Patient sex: M
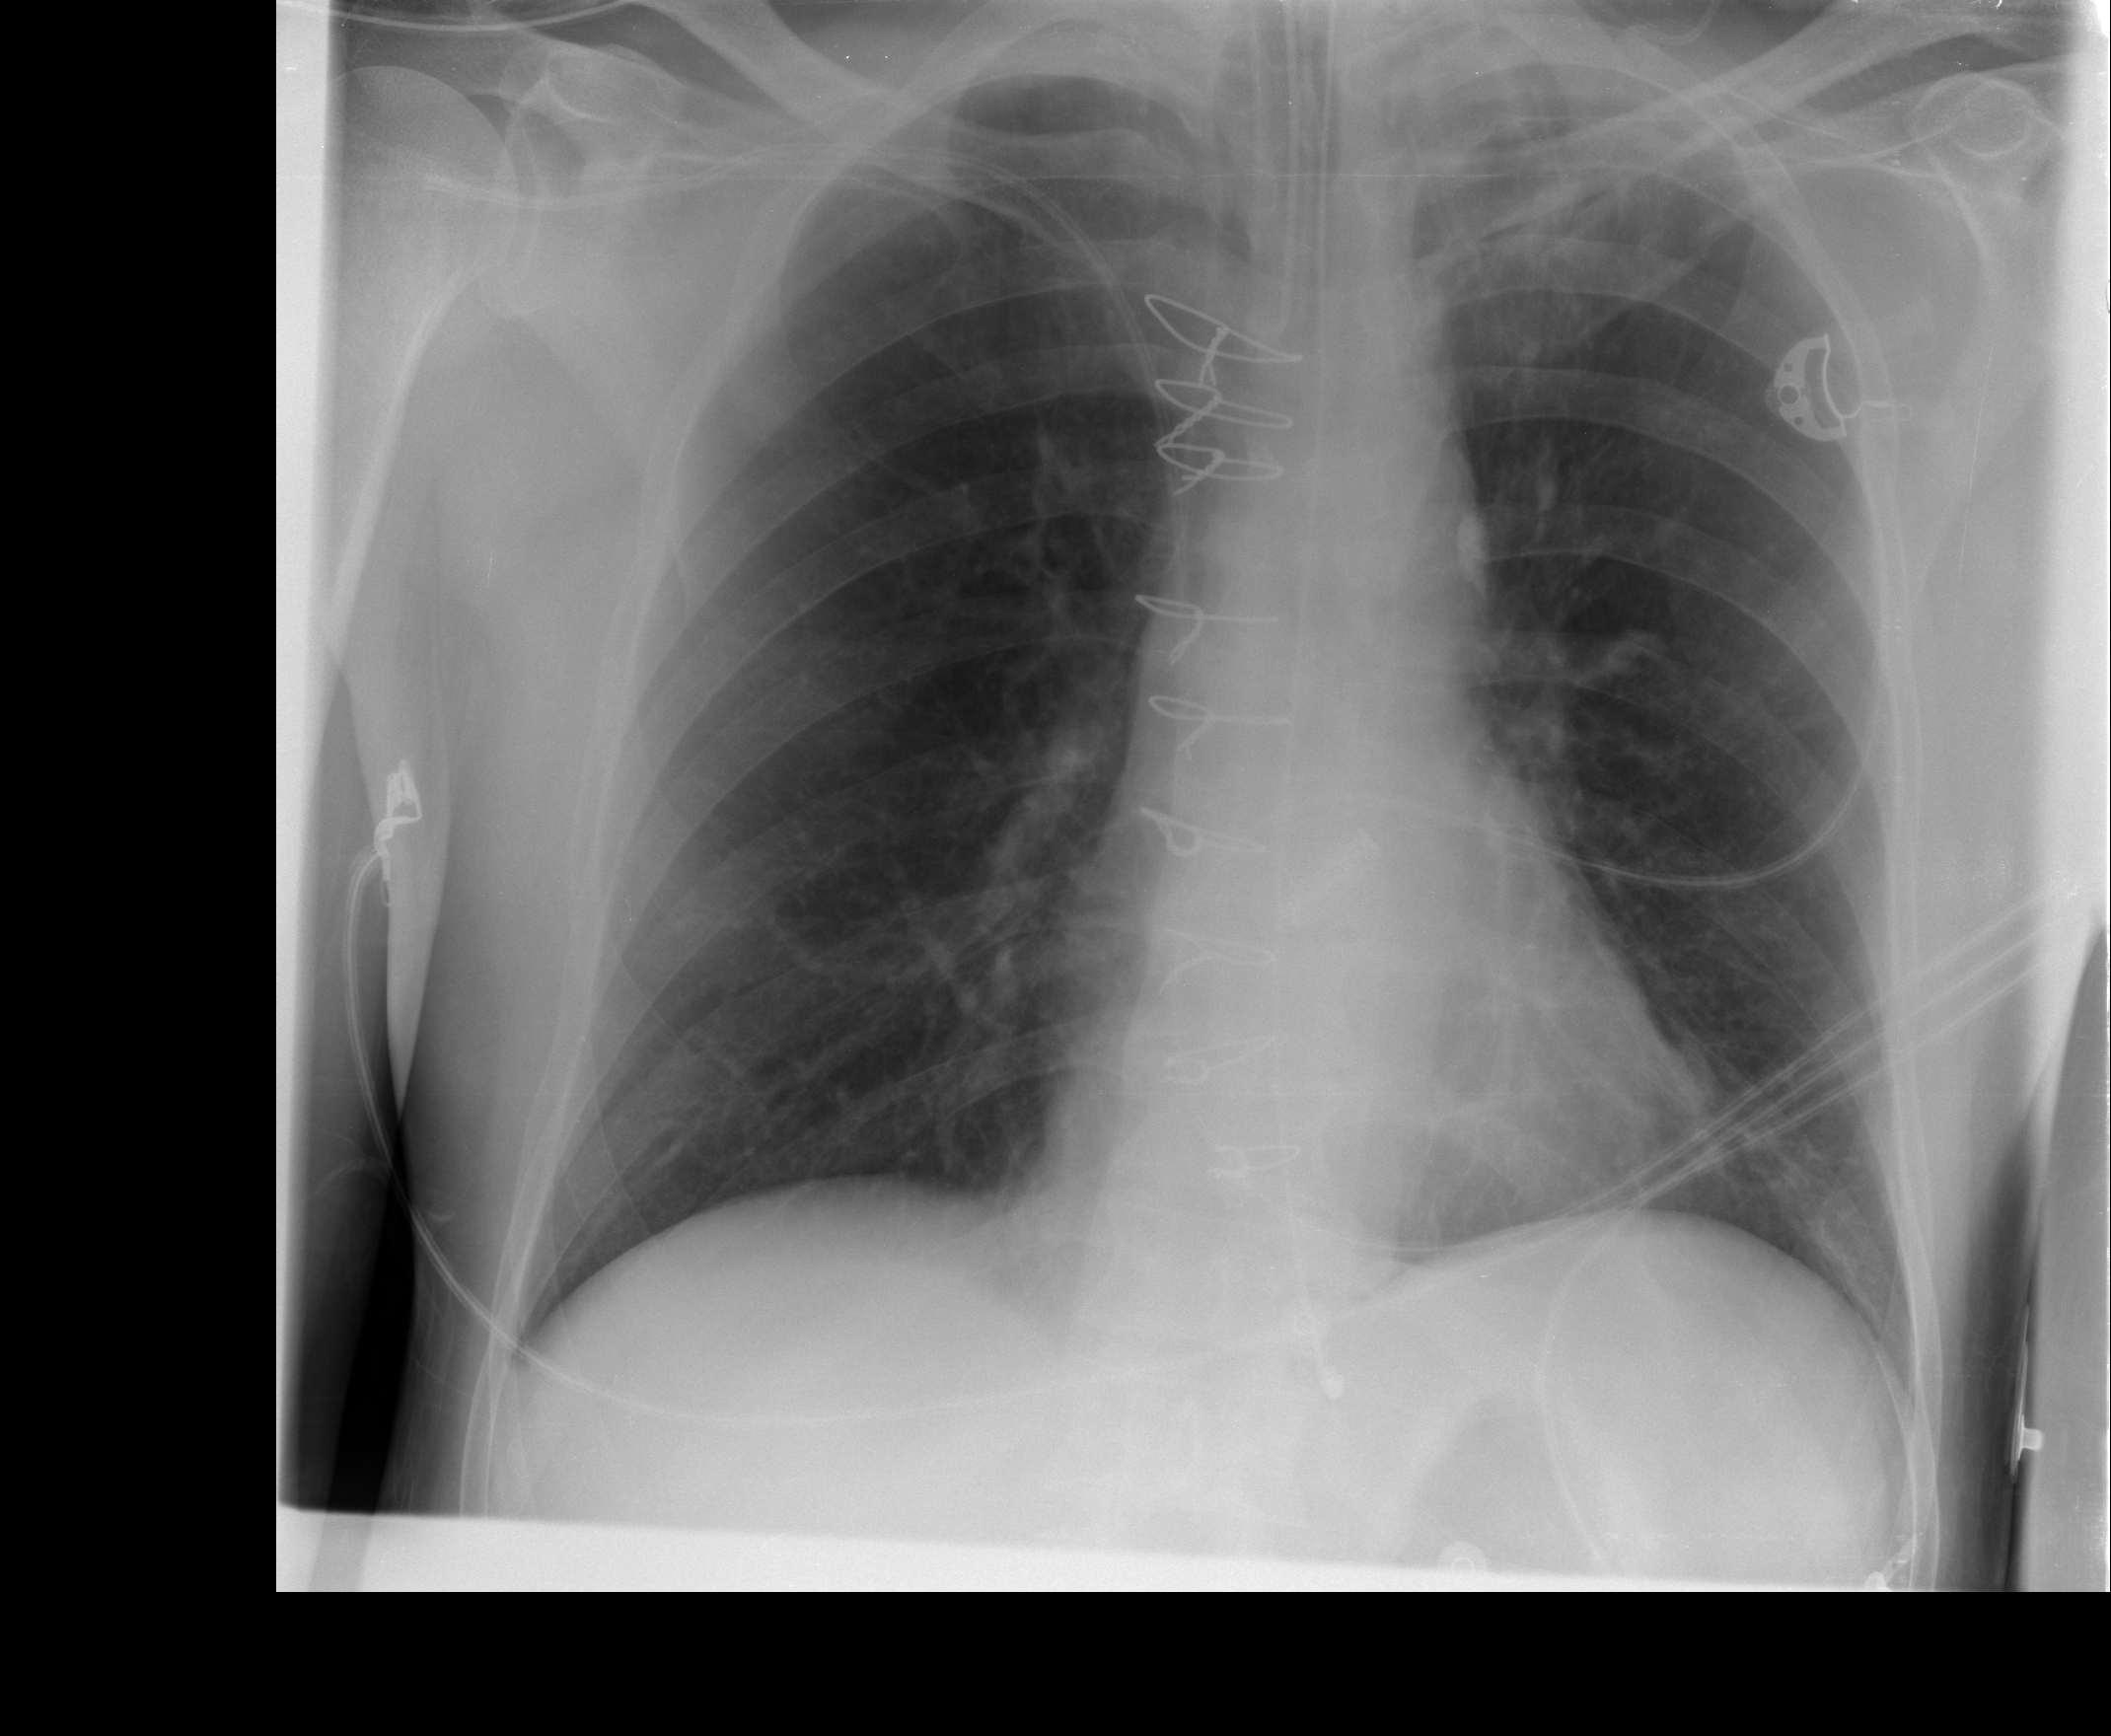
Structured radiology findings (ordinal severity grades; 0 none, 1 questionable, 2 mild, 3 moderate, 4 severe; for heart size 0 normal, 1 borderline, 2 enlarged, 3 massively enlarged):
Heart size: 0
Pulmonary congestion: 0
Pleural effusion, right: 0
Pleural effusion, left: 0
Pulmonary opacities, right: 0
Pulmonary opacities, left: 2
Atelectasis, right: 0
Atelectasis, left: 0